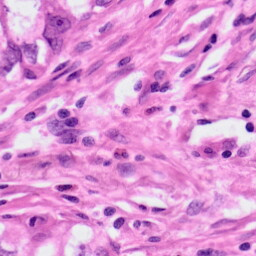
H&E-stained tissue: Lung